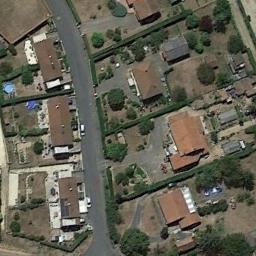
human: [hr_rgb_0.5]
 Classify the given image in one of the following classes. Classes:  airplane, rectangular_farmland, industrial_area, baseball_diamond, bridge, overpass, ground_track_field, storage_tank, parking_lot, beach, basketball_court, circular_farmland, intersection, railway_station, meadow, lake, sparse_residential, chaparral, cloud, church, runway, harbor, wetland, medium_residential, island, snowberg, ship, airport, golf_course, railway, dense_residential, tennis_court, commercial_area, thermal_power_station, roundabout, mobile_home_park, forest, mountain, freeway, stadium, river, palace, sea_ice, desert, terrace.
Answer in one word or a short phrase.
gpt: medium_residential